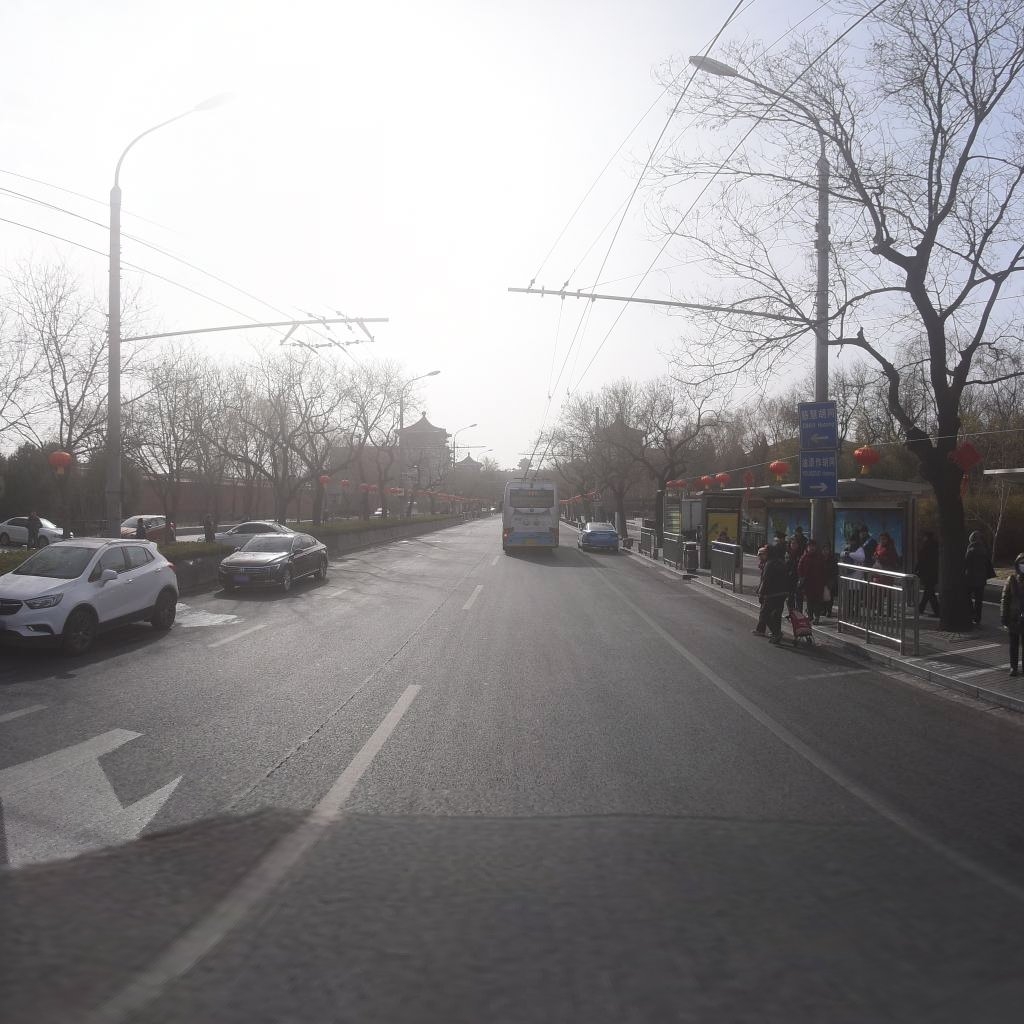
Region: Xicheng
Road damage annotations: longitudinal crack